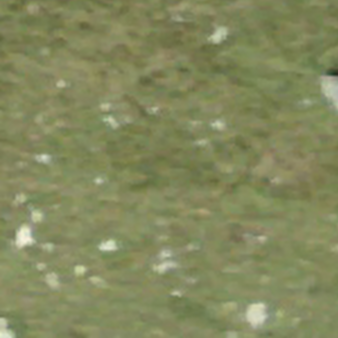
Label: other